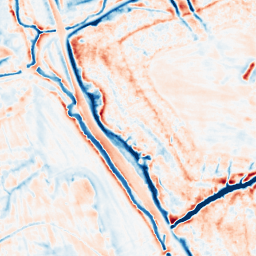
Category: multiscale
Decomposition family: dog_multiscale
Decomposition parameters: sigma_ratio: 2
n_scales: 3
base_sigma: 0.5
Upsampling method: linear_exact
Upsampling parameters: scale: 4
Upsampling scale: 4